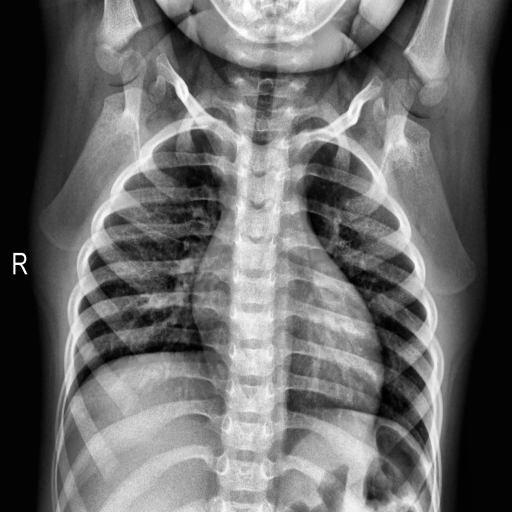
Finding: NORMAL